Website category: phone
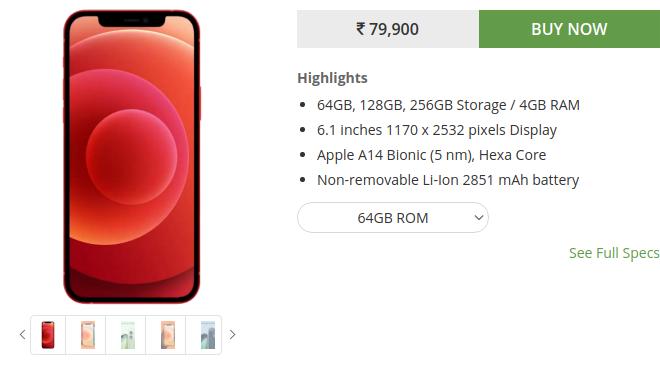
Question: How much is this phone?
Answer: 79,900

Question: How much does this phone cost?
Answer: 79,900

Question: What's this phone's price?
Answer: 79,900

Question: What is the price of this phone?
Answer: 79,900

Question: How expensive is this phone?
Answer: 79,900

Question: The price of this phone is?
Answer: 79,900

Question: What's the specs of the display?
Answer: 6.1 inches 1170 x 2532 pixels Display

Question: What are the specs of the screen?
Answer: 6.1 inches 1170 x 2532 pixels Display

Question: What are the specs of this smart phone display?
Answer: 6.1 inches 1170 x 2532 pixels Display

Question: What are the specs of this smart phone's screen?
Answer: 6.1 inches 1170 x 2532 pixels Display

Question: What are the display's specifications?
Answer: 6.1 inches 1170 x 2532 pixels Display

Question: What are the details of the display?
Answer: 6.1 inches 1170 x 2532 pixels Display

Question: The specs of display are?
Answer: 6.1 inches 1170 x 2532 pixels Display

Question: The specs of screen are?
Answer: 6.1 inches 1170 x 2532 pixels Display

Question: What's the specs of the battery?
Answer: Non-removable Li-Ion 2851 mAh battery

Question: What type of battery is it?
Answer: Non-removable Li-Ion 2851 mAh battery

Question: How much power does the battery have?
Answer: Non-removable Li-Ion 2851 mAh battery

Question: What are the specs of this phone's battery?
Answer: Non-removable Li-Ion 2851 mAh battery

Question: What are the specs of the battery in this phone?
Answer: Non-removable Li-Ion 2851 mAh battery

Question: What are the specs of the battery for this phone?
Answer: Non-removable Li-Ion 2851 mAh battery

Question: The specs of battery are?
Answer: Non-removable Li-Ion 2851 mAh battery